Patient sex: M
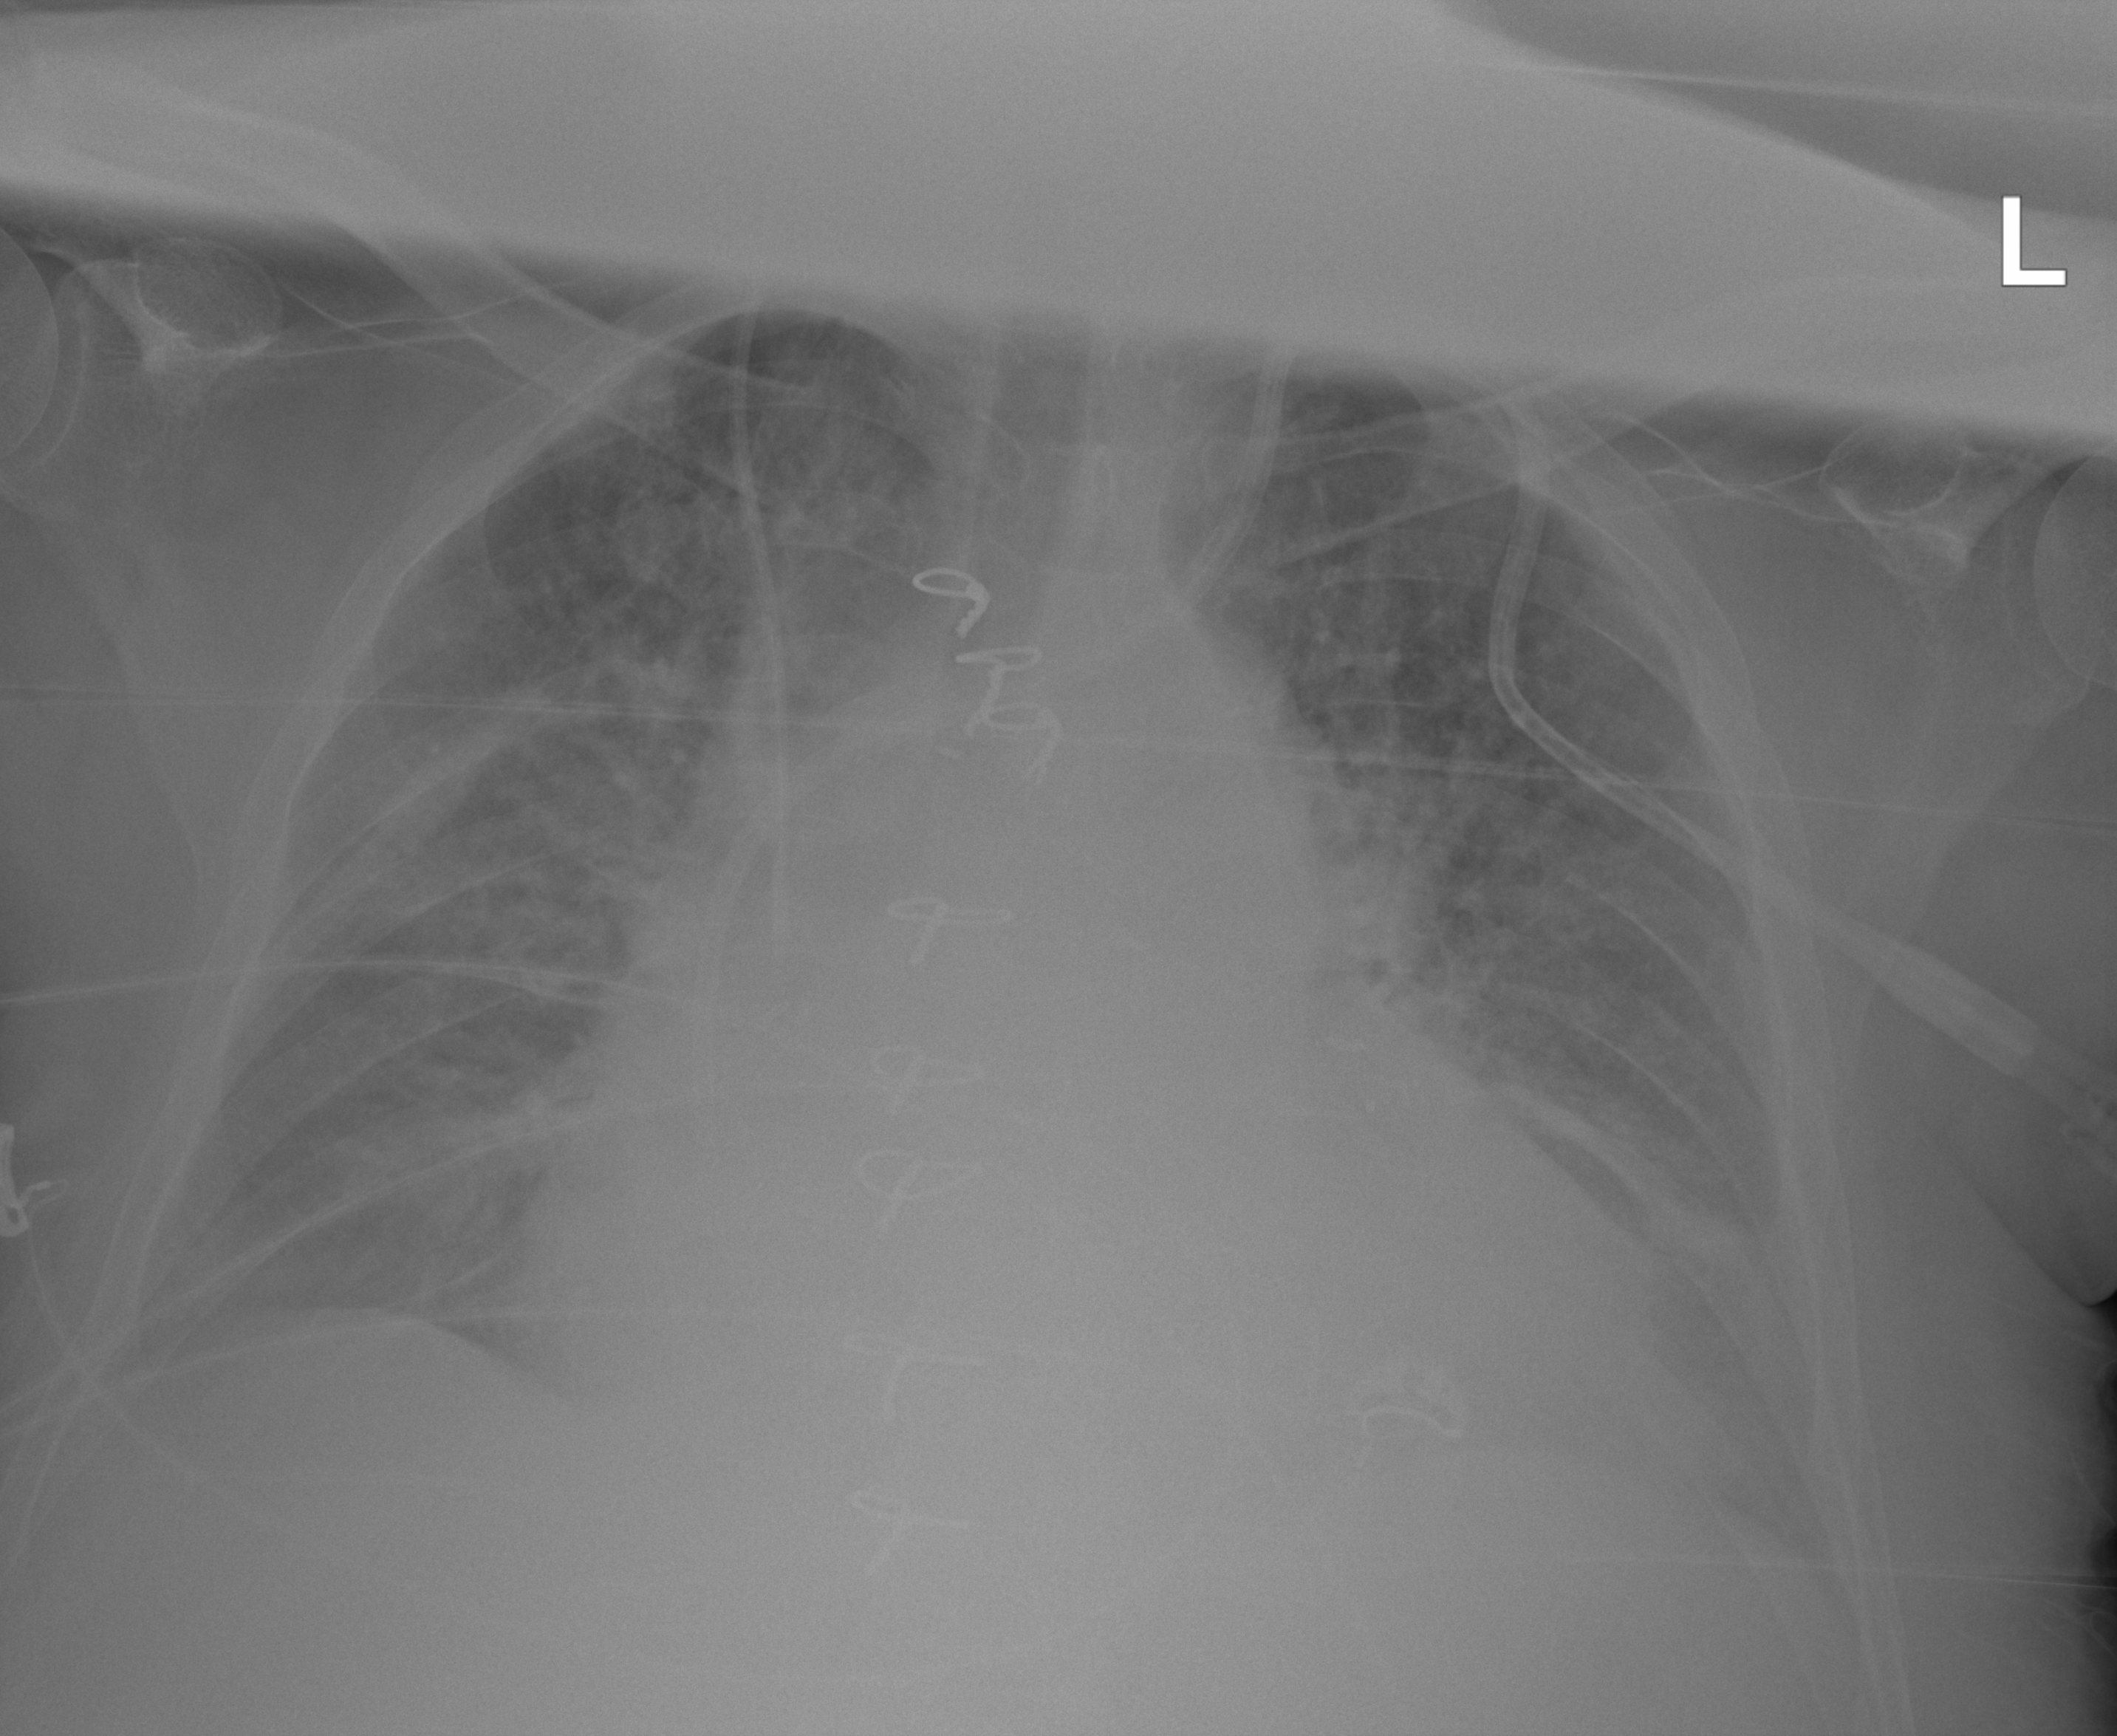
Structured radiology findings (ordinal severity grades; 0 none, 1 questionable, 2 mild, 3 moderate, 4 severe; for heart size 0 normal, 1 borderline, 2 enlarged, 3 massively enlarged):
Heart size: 3
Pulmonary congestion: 3
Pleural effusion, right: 2
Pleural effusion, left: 2
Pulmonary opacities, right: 2
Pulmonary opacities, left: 2
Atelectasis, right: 2
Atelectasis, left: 2